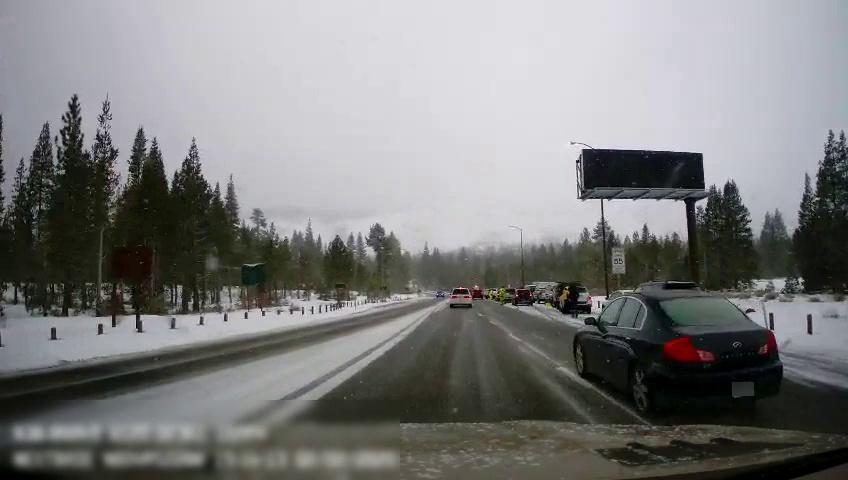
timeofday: Day
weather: Snowy
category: Drivable Space
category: Vehicles | Car
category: Vehicles | Van
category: Vehicles | SUV
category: Vehicles | Car
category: Vehicles | SUV
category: Pedestrians
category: Vehicles | Truck
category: Vehicles | Truck
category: Vehicles | Car
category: Pedestrians
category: Vehicles | Truck
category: Vehicles | Truck
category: Vehicles | SUV
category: Vehicles | Truck
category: Lanes | Alternate Lane
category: Lanes | Current Lane
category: Traffic | Signs